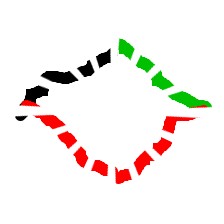
Shape: rhombus